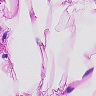
Metastatic tissue present: no